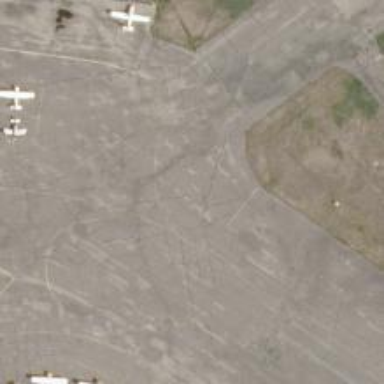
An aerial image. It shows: Image of taxiway at airport.